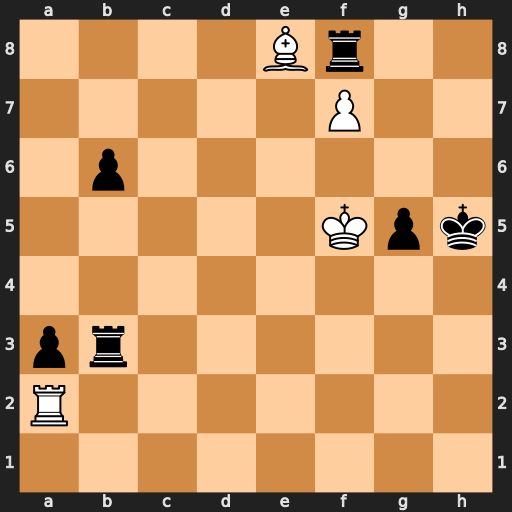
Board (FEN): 4Br2/5P2/1p6/5Kpk/8/pr6/R7/8
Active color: w
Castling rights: -
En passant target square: -
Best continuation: Rh2+ Rh3 Rxh3#